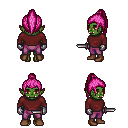
a pixel art fantasy rpg character, female body template, orc, green skin, maroon long-sleeve shirt, magenta pants, pink long topknot hairstyle, metal gloves, brown shoes, dagger, four views (front, back, left, right), 2x2 character sprite sheet, small pixel art, hard edges, no anti-aliasing